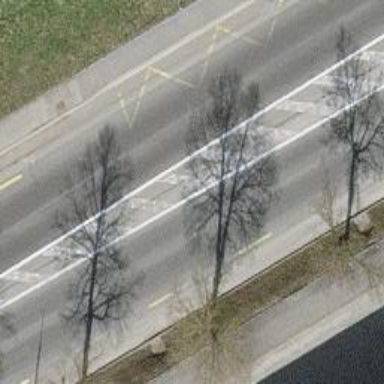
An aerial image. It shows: Bus stop with stop position for public transport.